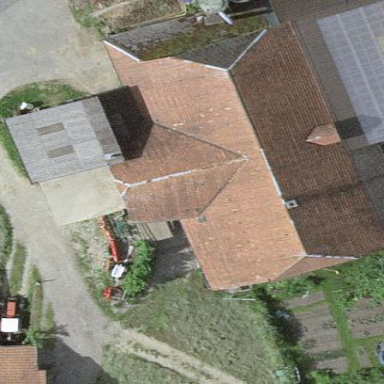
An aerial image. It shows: Farm building.